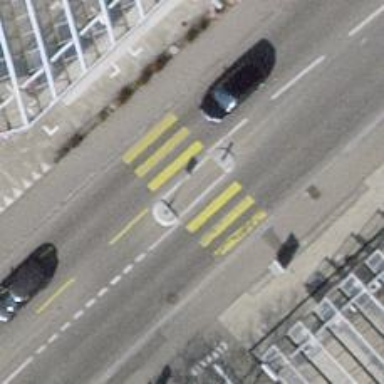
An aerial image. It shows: Marked crossing with zebra crossing island.